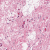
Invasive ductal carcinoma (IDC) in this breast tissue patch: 0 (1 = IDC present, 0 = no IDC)